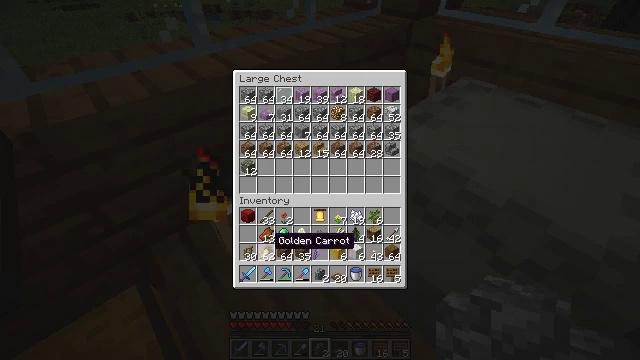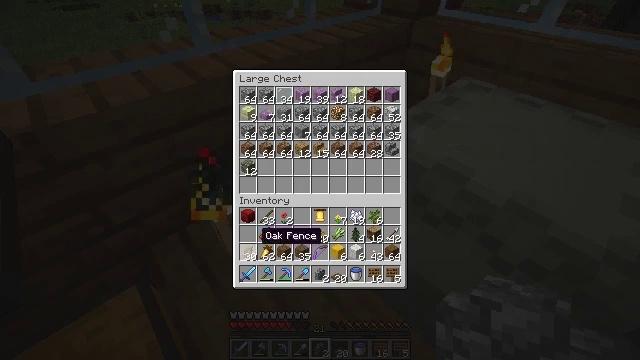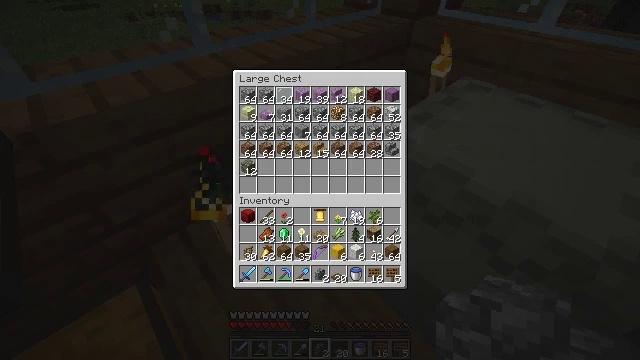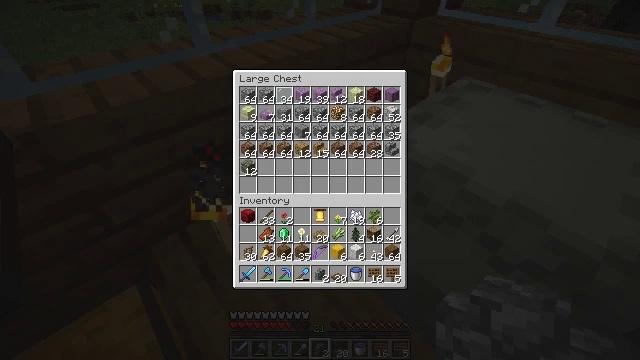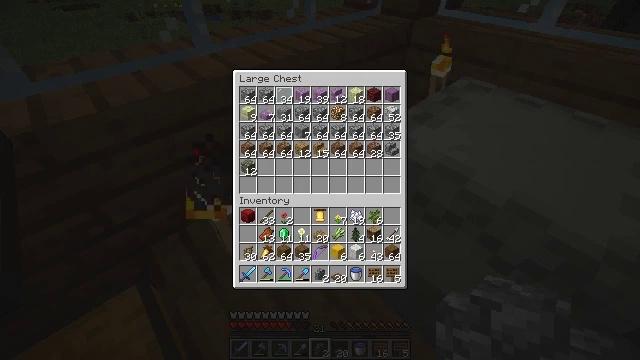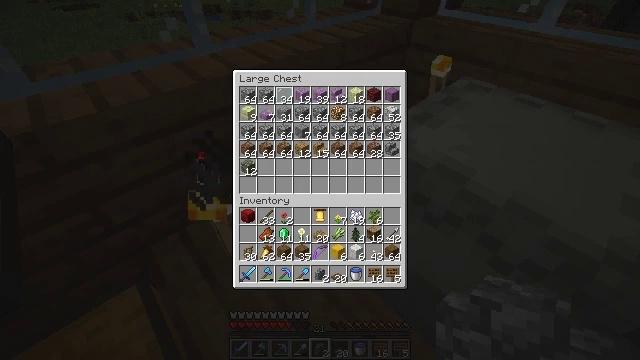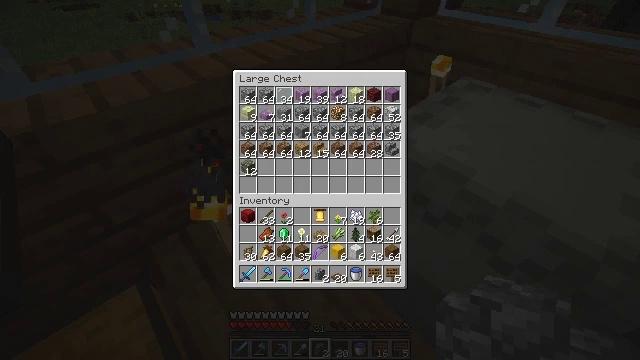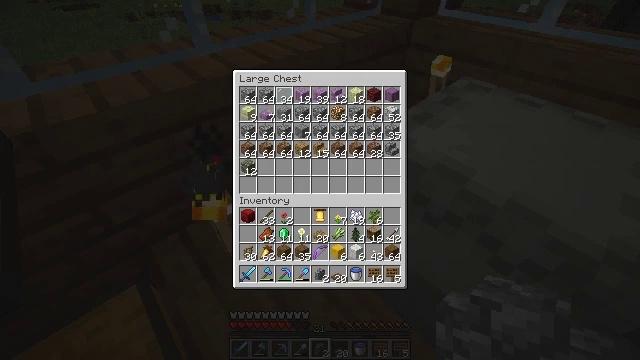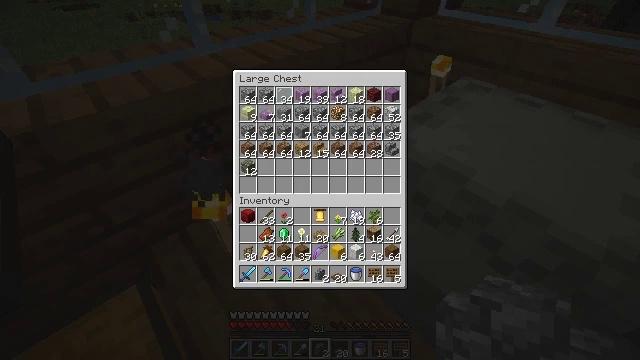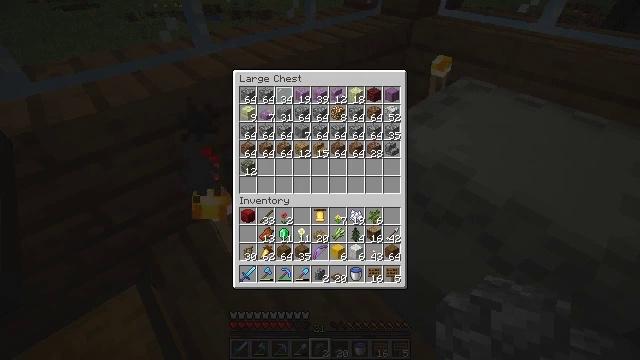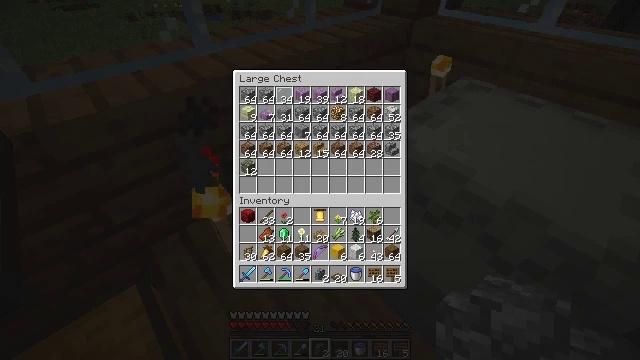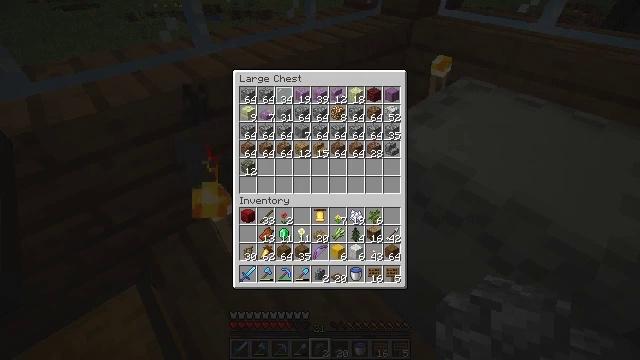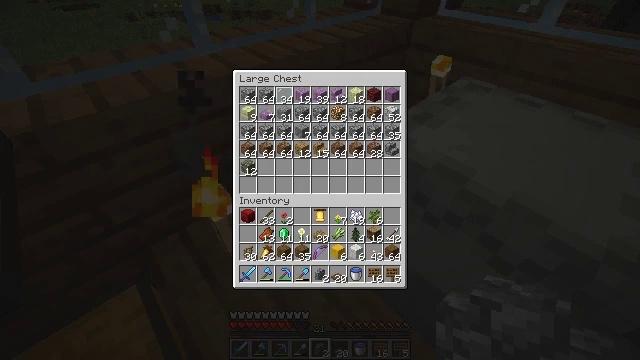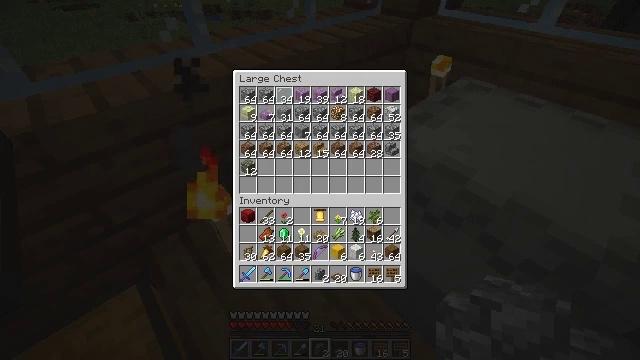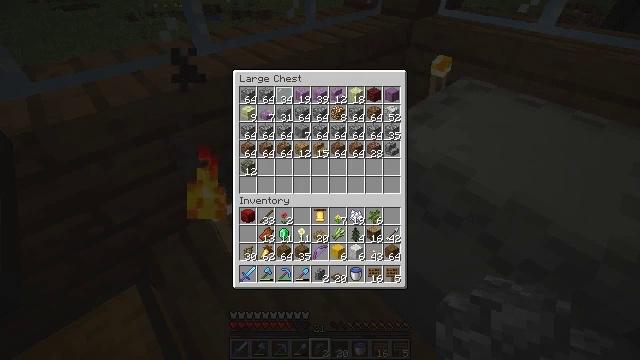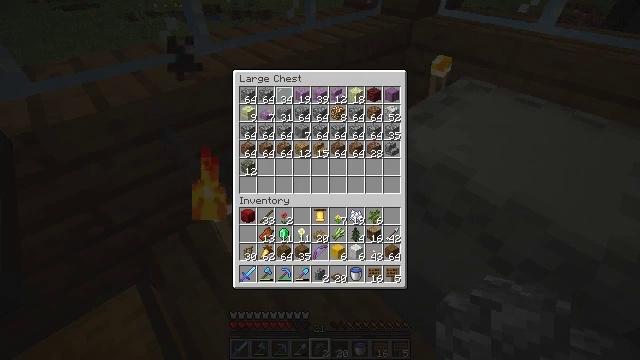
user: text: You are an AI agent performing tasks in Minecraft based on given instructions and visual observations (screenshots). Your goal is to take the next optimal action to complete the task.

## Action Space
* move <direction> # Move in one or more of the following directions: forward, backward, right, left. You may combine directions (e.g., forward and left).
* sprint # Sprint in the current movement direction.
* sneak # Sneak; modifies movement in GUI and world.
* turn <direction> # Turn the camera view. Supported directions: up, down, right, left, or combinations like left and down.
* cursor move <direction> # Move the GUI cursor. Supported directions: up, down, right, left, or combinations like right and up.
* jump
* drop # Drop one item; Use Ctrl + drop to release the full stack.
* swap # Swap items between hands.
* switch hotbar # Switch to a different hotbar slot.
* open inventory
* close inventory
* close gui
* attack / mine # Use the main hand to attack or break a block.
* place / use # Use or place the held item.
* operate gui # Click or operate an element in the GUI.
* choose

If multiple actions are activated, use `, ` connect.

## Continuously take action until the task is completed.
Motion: motion action
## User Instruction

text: Break the light gray shulker box to pick it up.
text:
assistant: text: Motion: sneak, open gui
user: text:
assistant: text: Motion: sneak, cursor move right and down, operate gui
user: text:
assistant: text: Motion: sneak
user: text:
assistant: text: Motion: sneak
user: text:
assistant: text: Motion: sneak
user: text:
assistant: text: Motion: sneak
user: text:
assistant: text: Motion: sneak
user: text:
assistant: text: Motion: sneak
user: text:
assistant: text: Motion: sneak, cursor move up
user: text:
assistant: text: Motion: sneak
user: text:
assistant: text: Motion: sneak
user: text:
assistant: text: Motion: sneak
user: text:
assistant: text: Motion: sneak, cursor move up
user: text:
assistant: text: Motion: sneak
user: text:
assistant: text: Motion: sneak
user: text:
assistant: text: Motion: sneak, cursor move down
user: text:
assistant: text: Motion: sneak, cursor move left and down
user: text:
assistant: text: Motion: sneak, cursor move left and down
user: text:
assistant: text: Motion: sneak
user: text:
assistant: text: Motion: sneak
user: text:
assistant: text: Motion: sneak
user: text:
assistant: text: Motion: sneak
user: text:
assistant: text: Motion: sneak
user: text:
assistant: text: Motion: sneak
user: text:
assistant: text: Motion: sneak
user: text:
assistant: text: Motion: sneak
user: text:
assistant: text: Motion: sneak
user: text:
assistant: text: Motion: sneak
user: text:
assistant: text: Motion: sneak
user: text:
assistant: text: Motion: sneak